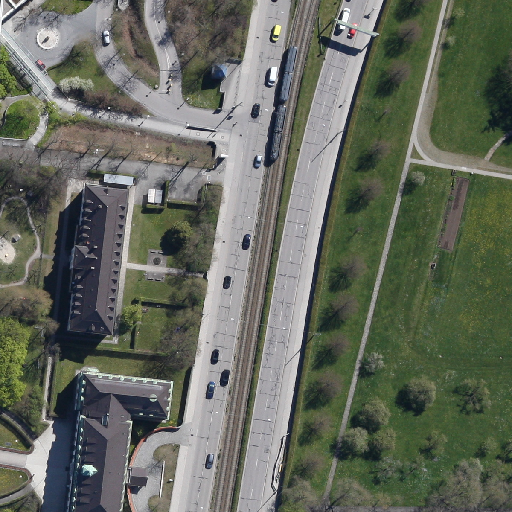
Referring expression: road marking